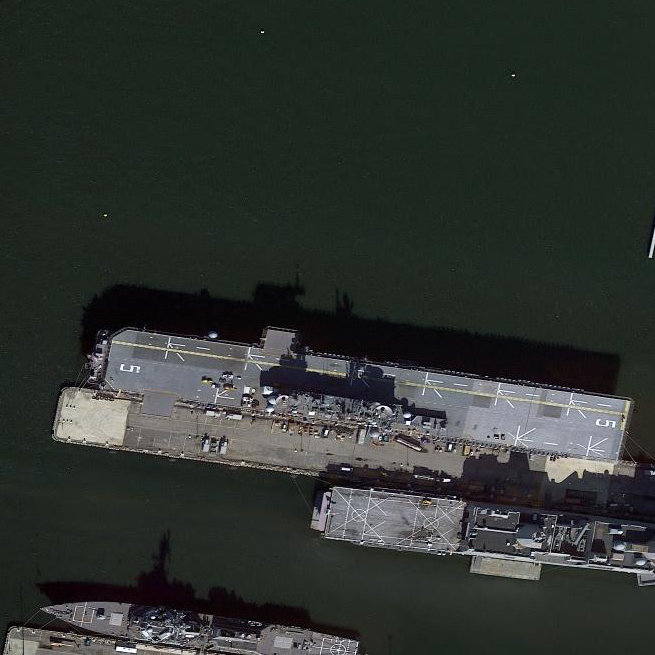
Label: assault